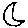
Label: moon